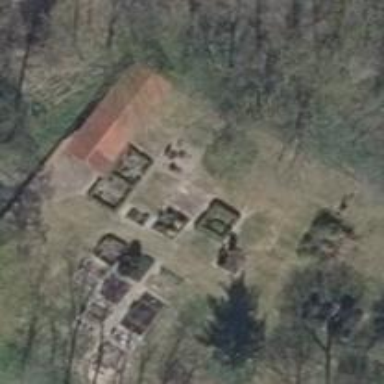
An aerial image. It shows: Cemetery.